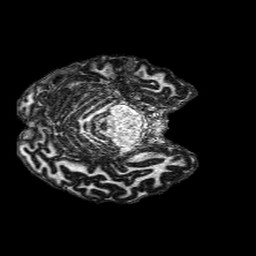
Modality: MP2RAGE
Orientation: axial